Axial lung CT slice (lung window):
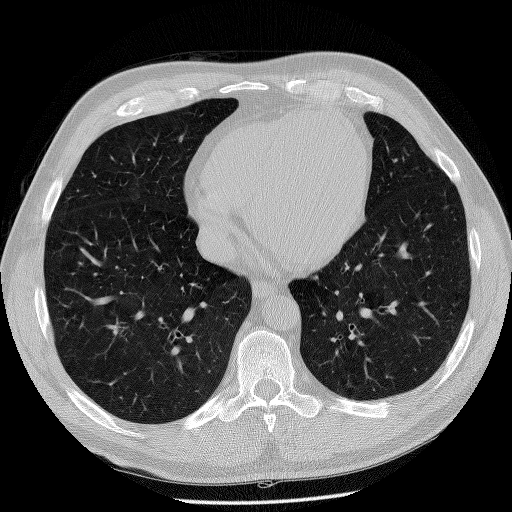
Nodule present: no